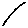
Label: line